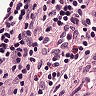
Metastatic tissue present: no